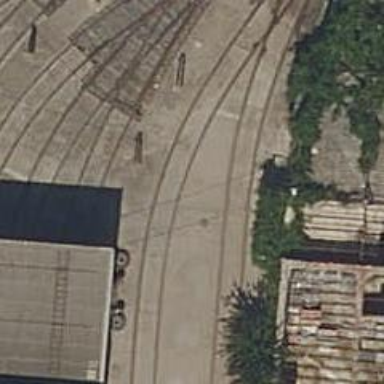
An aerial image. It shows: Yard with electrified contact lines.